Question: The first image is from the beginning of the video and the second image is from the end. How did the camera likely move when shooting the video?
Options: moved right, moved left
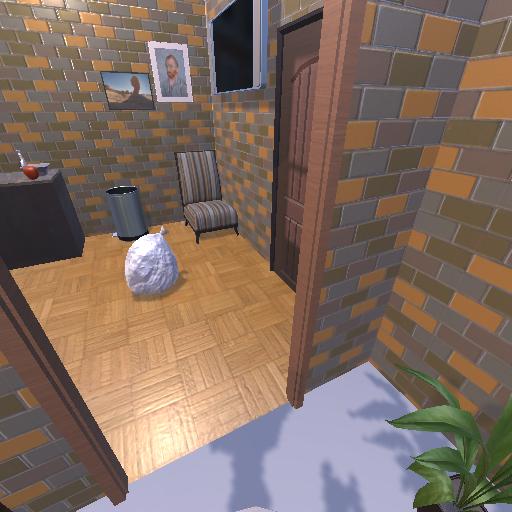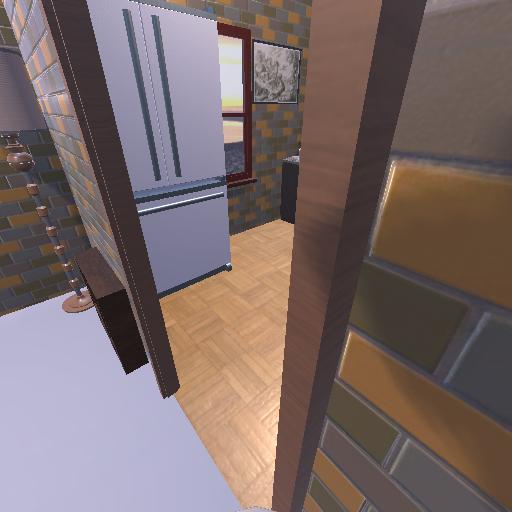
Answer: moved right